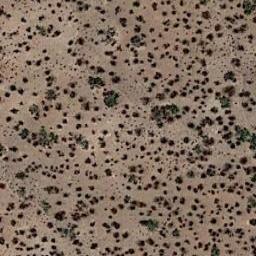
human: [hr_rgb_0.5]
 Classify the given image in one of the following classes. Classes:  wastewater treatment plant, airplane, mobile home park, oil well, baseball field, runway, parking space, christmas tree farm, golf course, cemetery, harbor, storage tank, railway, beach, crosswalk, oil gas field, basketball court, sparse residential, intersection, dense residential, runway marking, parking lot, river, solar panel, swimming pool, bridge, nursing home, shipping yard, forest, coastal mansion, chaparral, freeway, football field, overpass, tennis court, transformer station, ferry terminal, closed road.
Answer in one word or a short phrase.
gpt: chaparral